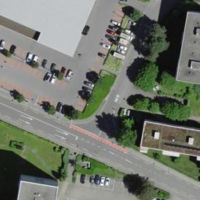
EUNIS habitat code: 54
Species observed at this site:
Juglans regia